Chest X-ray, PA view. Patient: 40 years old, sex M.
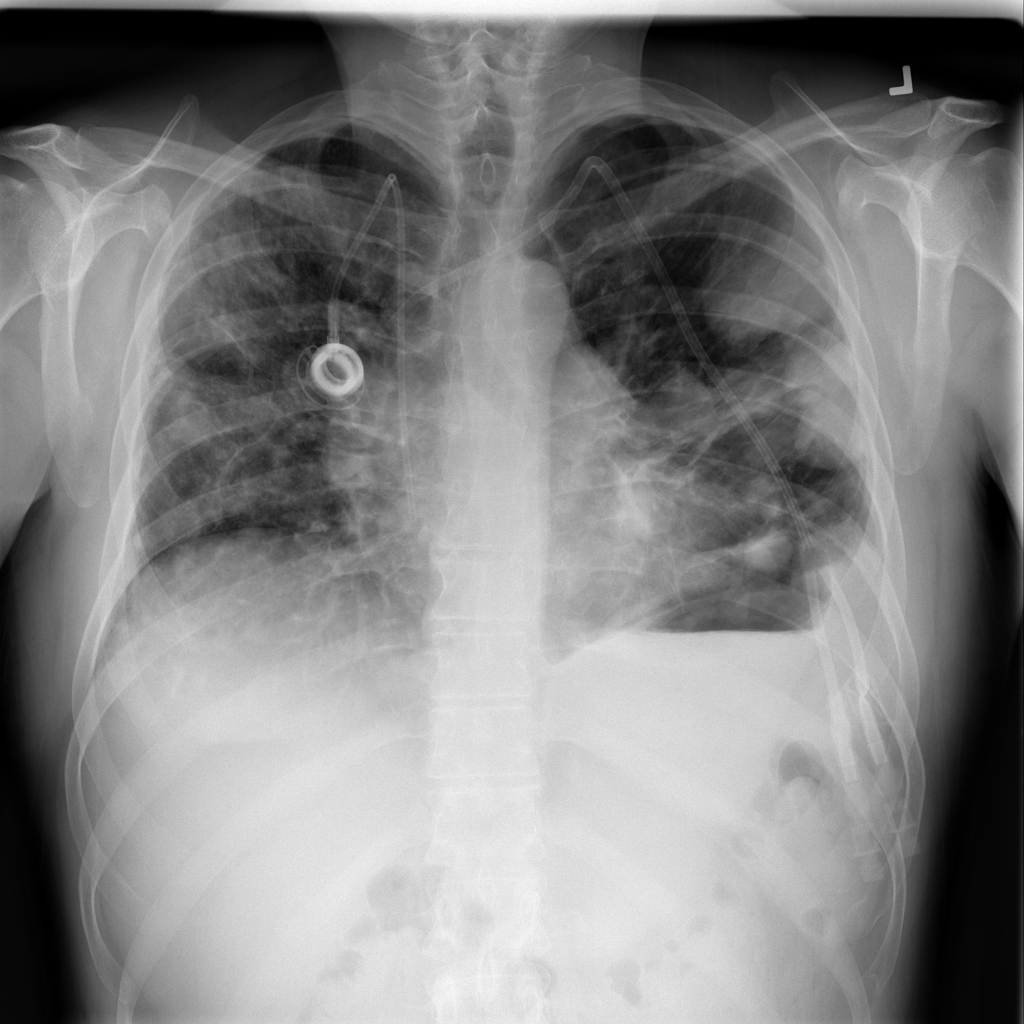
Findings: Infiltration, Nodule